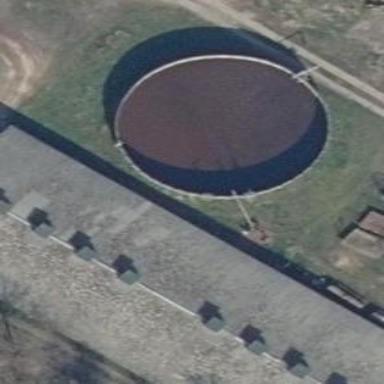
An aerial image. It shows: Storage tank that is man-made.